Aerial crown-view tile of a tropical tree (Barro Colorado Island, Panama), acquired 20241014:
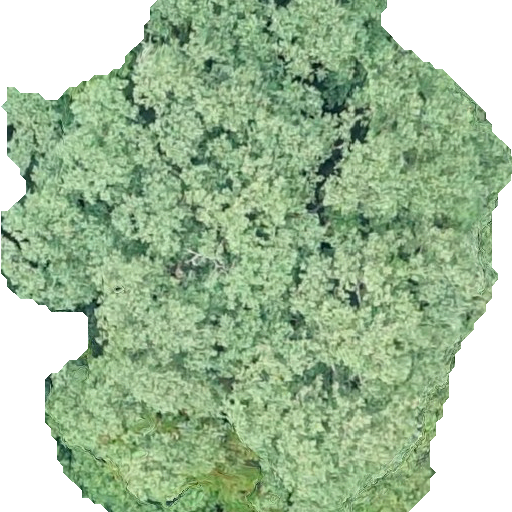
Species: Hieronyma alchorneoides
GBIF accepted scientific name: Hieronyma alchorneoides
Crown area: 337.914 m²